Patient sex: M
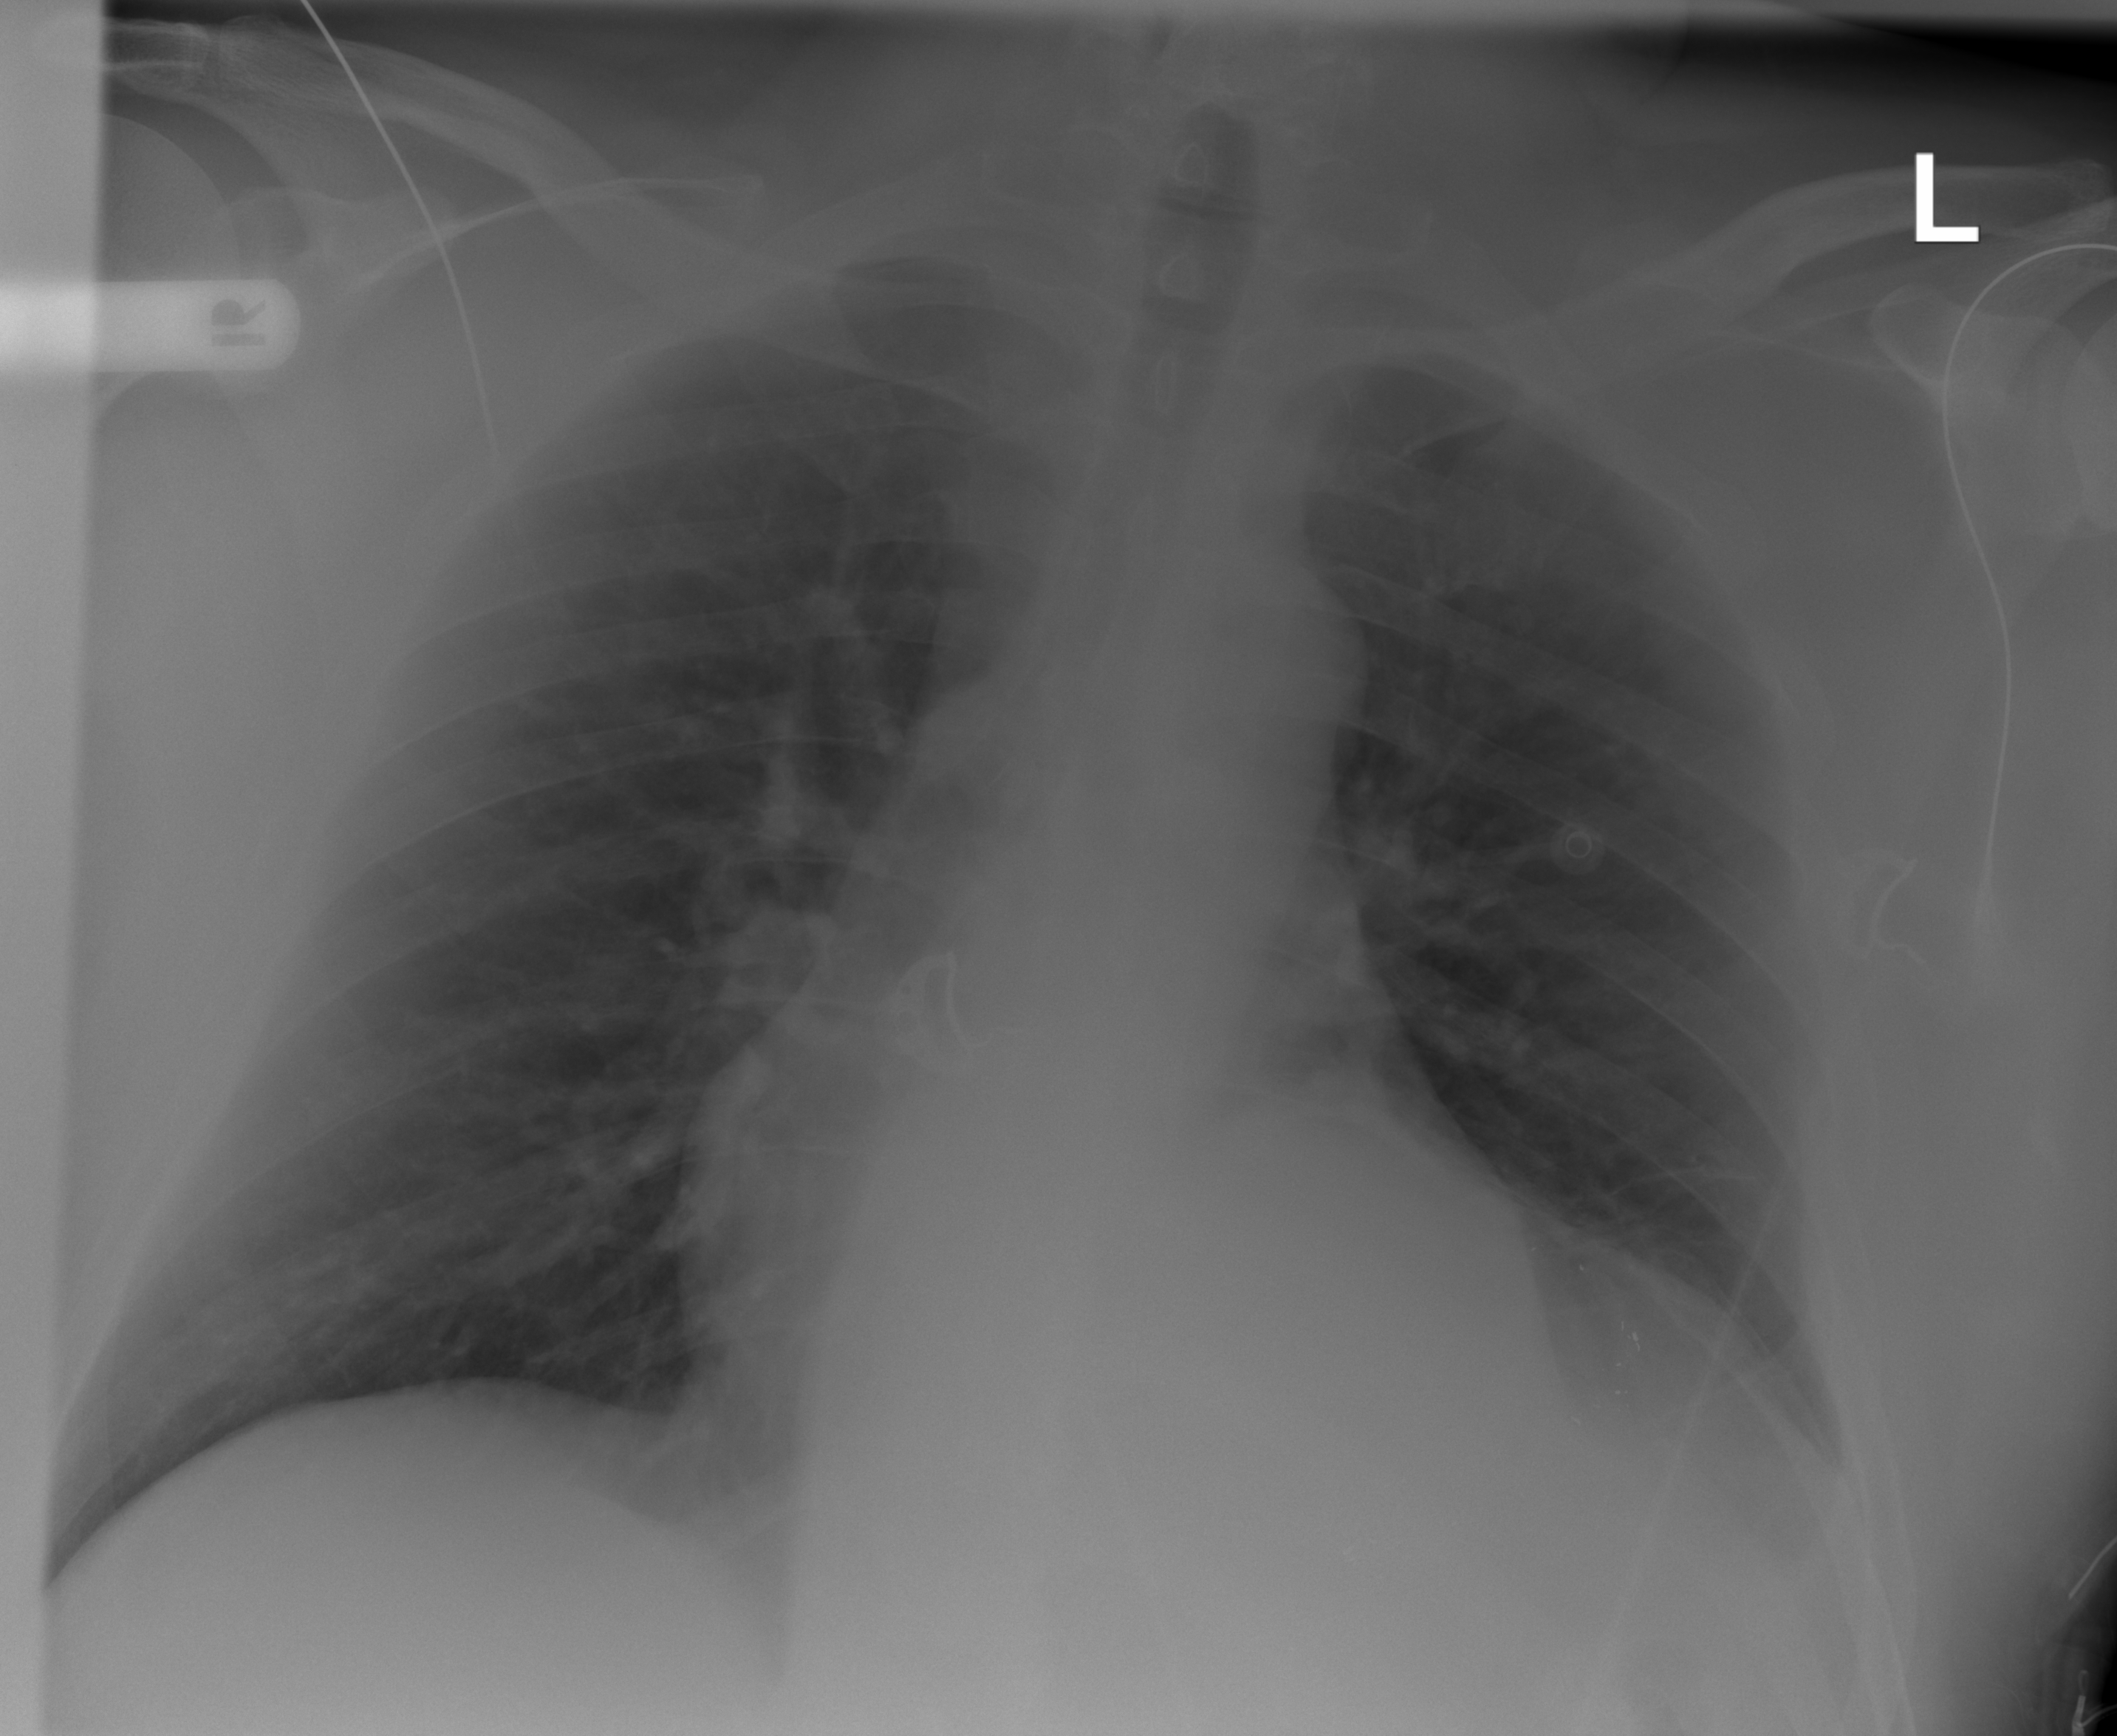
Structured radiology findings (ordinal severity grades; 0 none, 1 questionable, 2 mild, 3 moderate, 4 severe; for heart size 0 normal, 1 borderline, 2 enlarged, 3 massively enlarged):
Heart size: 1
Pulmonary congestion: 0
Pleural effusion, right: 0
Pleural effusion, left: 0
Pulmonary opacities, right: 0
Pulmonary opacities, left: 0
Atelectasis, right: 0
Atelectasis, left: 2